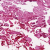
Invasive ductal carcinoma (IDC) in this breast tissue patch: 0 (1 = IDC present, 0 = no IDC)